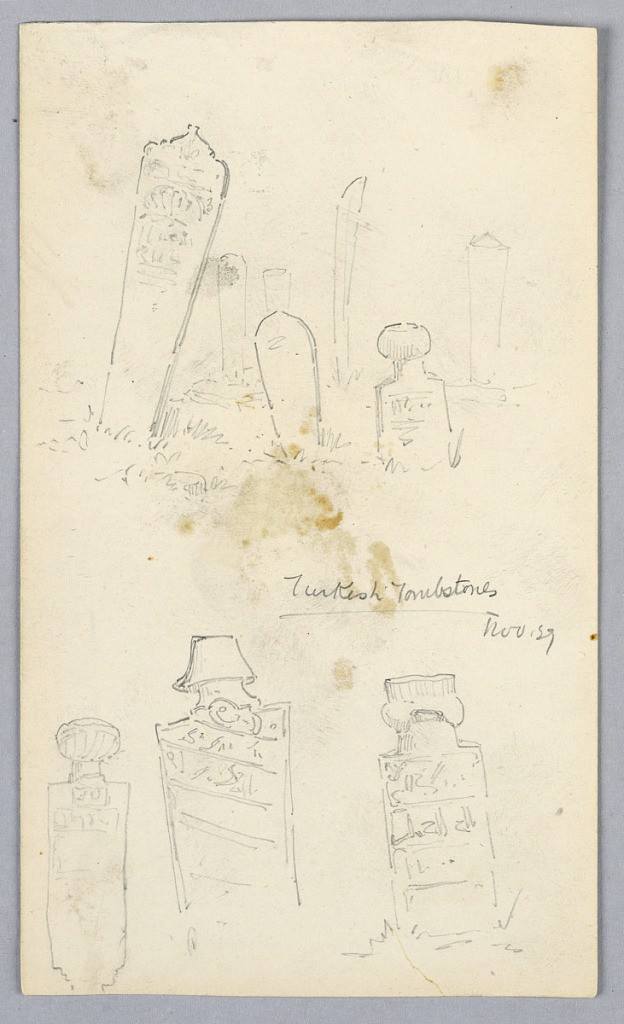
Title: Turkish Tombstones
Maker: Arnold William Brunner, American, 1857–1925
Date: ca. 1883
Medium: Graphite on paper
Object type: Drawing
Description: Turkish tombstones, in yard, all ornamentally decorated.